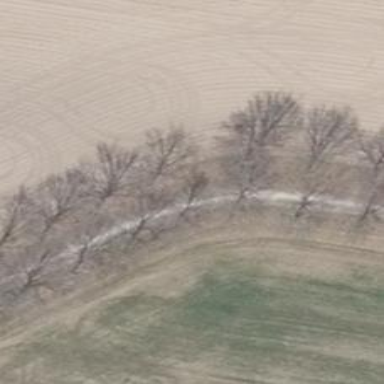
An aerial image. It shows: Deciduous broadleaved tree.